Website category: book
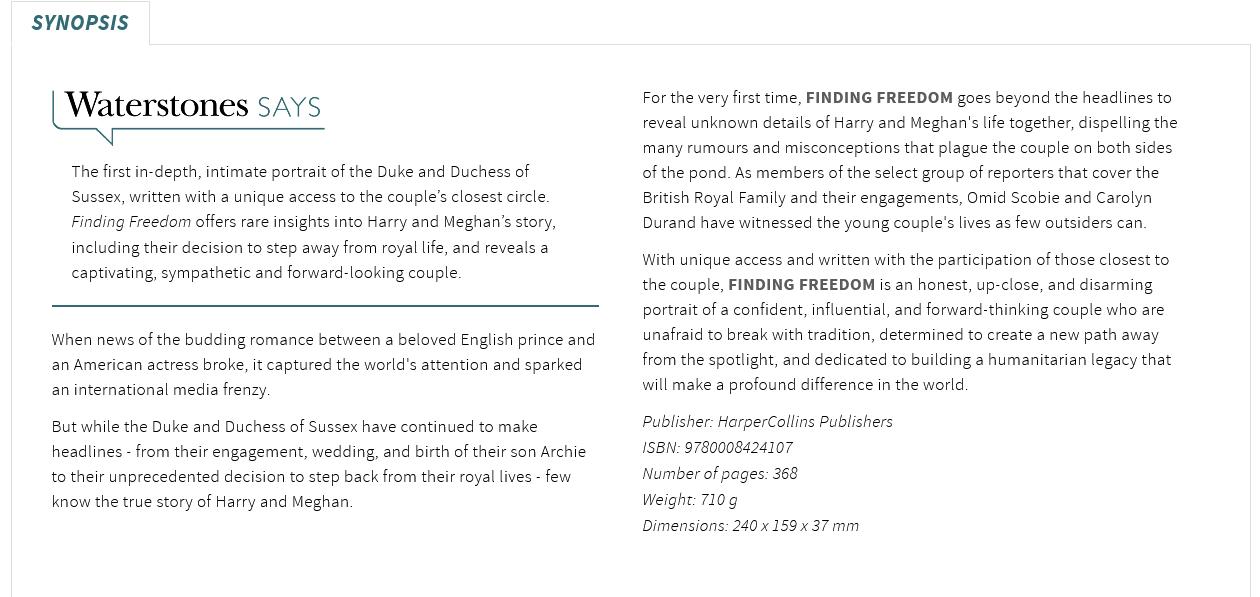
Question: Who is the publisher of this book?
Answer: HarperCollins Publishers

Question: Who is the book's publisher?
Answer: HarperCollins Publishers

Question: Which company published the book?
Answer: HarperCollins Publishers

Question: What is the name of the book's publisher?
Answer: HarperCollins Publishers

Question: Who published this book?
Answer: HarperCollins Publishers

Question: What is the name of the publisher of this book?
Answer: HarperCollins Publishers

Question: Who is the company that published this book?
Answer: HarperCollins Publishers

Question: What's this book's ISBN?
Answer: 9780008424107

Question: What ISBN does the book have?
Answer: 9780008424107

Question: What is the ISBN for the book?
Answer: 9780008424107

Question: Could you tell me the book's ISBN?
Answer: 9780008424107

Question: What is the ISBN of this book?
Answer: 9780008424107

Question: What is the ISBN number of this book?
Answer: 9780008424107

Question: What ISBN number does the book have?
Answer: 9780008424107

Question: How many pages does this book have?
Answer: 368

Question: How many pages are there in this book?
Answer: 368

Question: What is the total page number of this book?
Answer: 368

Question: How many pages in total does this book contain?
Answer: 368

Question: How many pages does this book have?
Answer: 368

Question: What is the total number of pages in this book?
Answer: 368

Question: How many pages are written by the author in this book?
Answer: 368

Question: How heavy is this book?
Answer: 710 g

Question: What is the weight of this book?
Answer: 710 g

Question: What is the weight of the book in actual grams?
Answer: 710 g

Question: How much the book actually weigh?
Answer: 710 g

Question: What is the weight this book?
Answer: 710 g

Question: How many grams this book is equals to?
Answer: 710 g

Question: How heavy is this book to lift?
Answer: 710 g

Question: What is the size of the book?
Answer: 240 x 159 x 37 mm

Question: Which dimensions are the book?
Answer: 240 x 159 x 37 mm

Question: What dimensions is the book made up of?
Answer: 240 x 159 x 37 mm

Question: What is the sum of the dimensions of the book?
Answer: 240 x 159 x 37 mm

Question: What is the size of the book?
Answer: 240 x 159 x 37 mm

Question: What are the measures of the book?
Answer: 240 x 159 x 37 mm

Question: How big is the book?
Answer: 240 x 159 x 37 mm